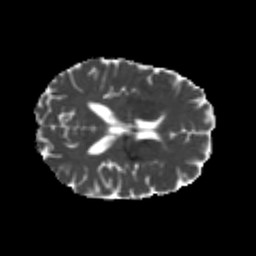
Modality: MD
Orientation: axial
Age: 24
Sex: female
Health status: healthy
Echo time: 0.074 s